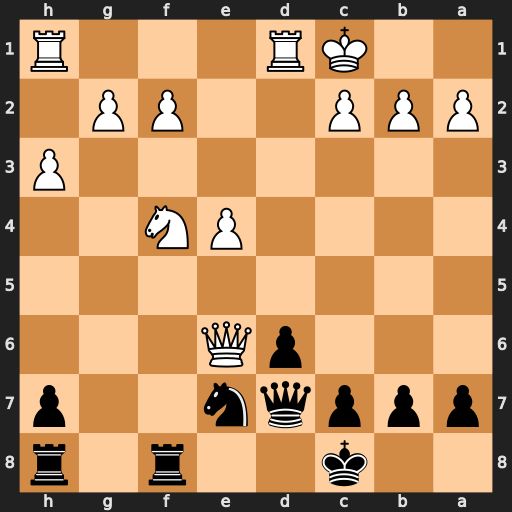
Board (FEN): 2k2r1r/pppqn2p/3pQ3/8/4PN2/7P/PPP2PP1/2KR3R
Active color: b
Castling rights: -
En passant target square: -
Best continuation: Rxf4 Qxd7+ Kxd7